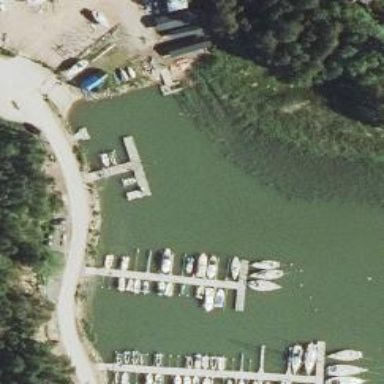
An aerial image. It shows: Pier with mooring facilities.